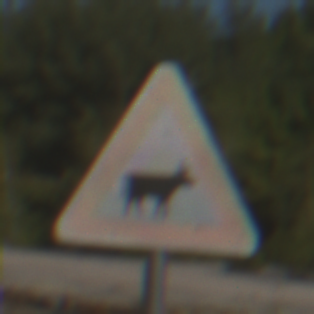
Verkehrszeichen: ViehtriebLinks
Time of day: Midday
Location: Outdoor (Nature)
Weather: Clear
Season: Summer
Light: Natural